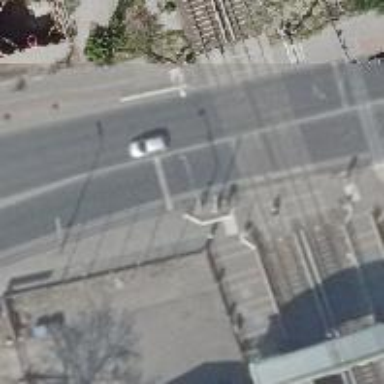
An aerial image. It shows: Light rail electrified railway.